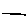
Label: line